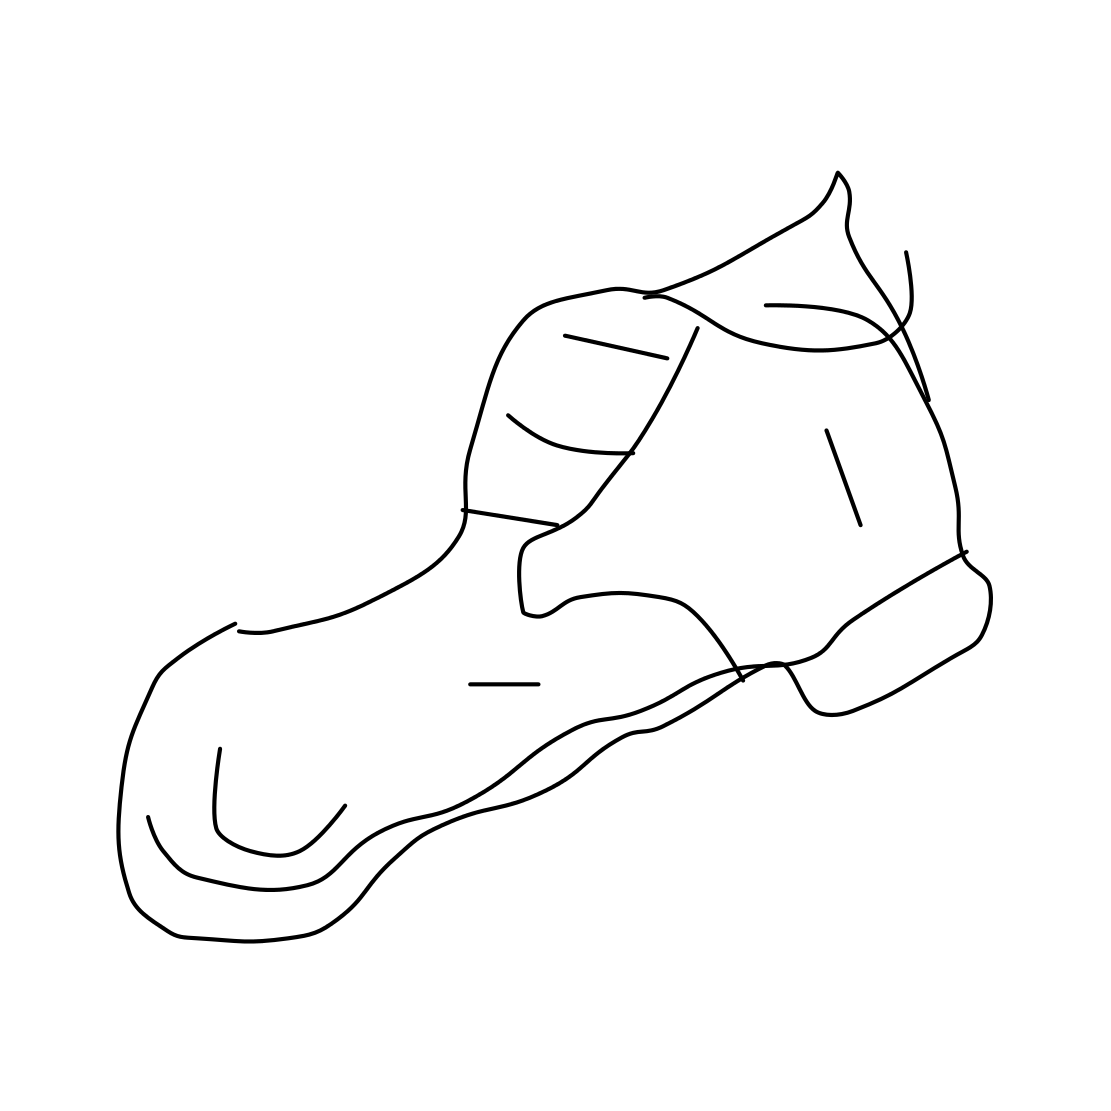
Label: shoe